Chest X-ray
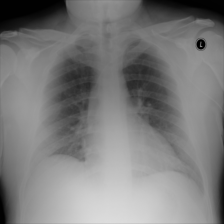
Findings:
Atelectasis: negative
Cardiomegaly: negative
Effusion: negative
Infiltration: negative
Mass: negative
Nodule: negative
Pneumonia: negative
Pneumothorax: negative
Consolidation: negative
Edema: negative
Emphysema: negative
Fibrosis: negative
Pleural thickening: negative
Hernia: negative